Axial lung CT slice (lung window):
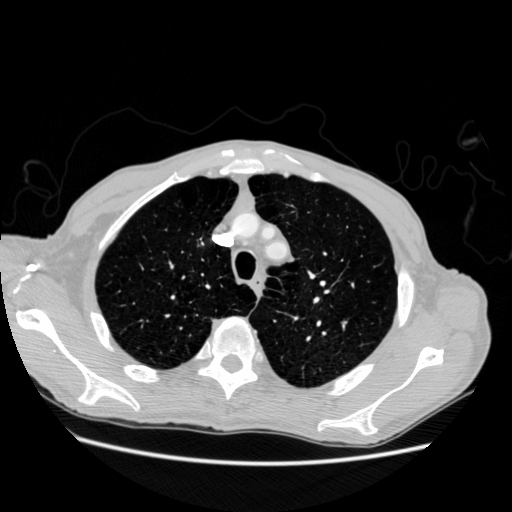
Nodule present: no